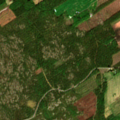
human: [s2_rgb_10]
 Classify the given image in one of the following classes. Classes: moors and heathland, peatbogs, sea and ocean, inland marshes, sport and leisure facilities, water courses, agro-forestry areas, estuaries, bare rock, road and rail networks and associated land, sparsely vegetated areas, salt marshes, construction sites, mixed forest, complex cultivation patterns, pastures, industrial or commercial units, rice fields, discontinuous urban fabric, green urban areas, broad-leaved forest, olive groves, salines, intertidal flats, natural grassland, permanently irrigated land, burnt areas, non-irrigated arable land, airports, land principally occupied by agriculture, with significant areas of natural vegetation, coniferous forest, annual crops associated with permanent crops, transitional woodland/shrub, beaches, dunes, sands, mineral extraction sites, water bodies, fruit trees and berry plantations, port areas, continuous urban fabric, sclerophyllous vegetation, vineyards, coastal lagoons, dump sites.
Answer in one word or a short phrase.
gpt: non-irrigated arable land, coniferous forest, mixed forest, transitional woodland/shrub